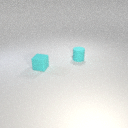
small cyan rubber cube in front of small cyan rubber cylinder